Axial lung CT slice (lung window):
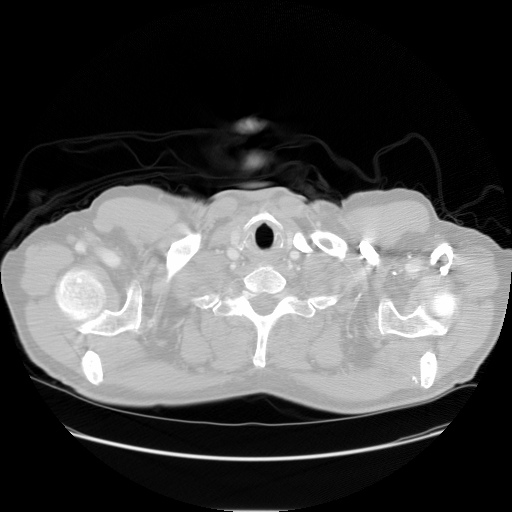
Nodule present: no